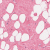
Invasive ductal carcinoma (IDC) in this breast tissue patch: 0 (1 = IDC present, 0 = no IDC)